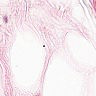
Metastatic tissue present: no